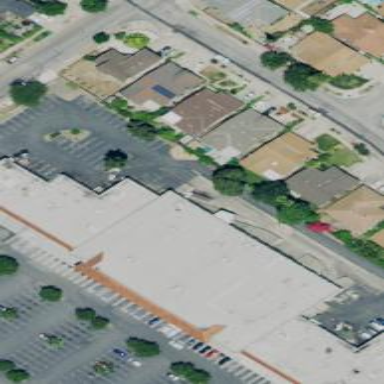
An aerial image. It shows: Retail building.